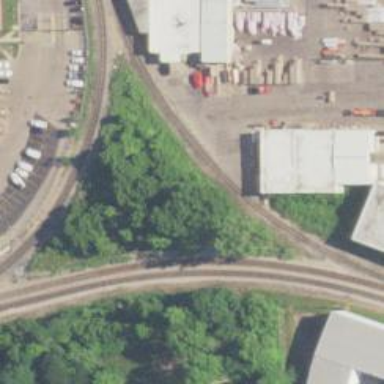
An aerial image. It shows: Railway junction.